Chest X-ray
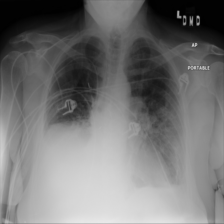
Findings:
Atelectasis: positive
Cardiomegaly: negative
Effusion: positive
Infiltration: positive
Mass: negative
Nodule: negative
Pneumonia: negative
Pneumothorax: negative
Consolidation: negative
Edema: negative
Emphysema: negative
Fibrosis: negative
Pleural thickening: negative
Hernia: negative